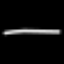
Label: line